Field crop: maize
Growth stage: 2
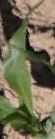
Species: maize